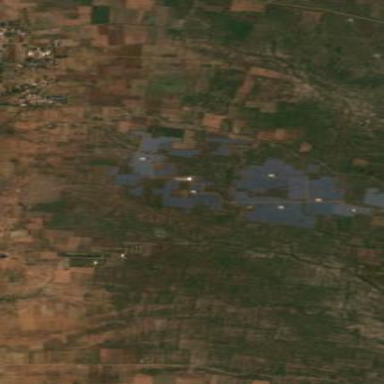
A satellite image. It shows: Industrial area with solar power plant. The plant consists of solar photovoltaic panels generating electricity. The area is enclosed by wall.